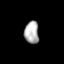
Tissue: lung
Cell type: Fibroblasts
Senescence score: 0.5651
Nuclear area (px): 318
Mean DAPI intensity: 175.23